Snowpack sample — Rabbit Ears Pass, Jackson County, Colorado, USA (12/17/25, 1:08 PM MST)
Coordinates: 40.387, -106.625
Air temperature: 34 °F
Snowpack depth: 46 cm
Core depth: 20 cm
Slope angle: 6°, slope face: 165°
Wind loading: medium
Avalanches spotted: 0
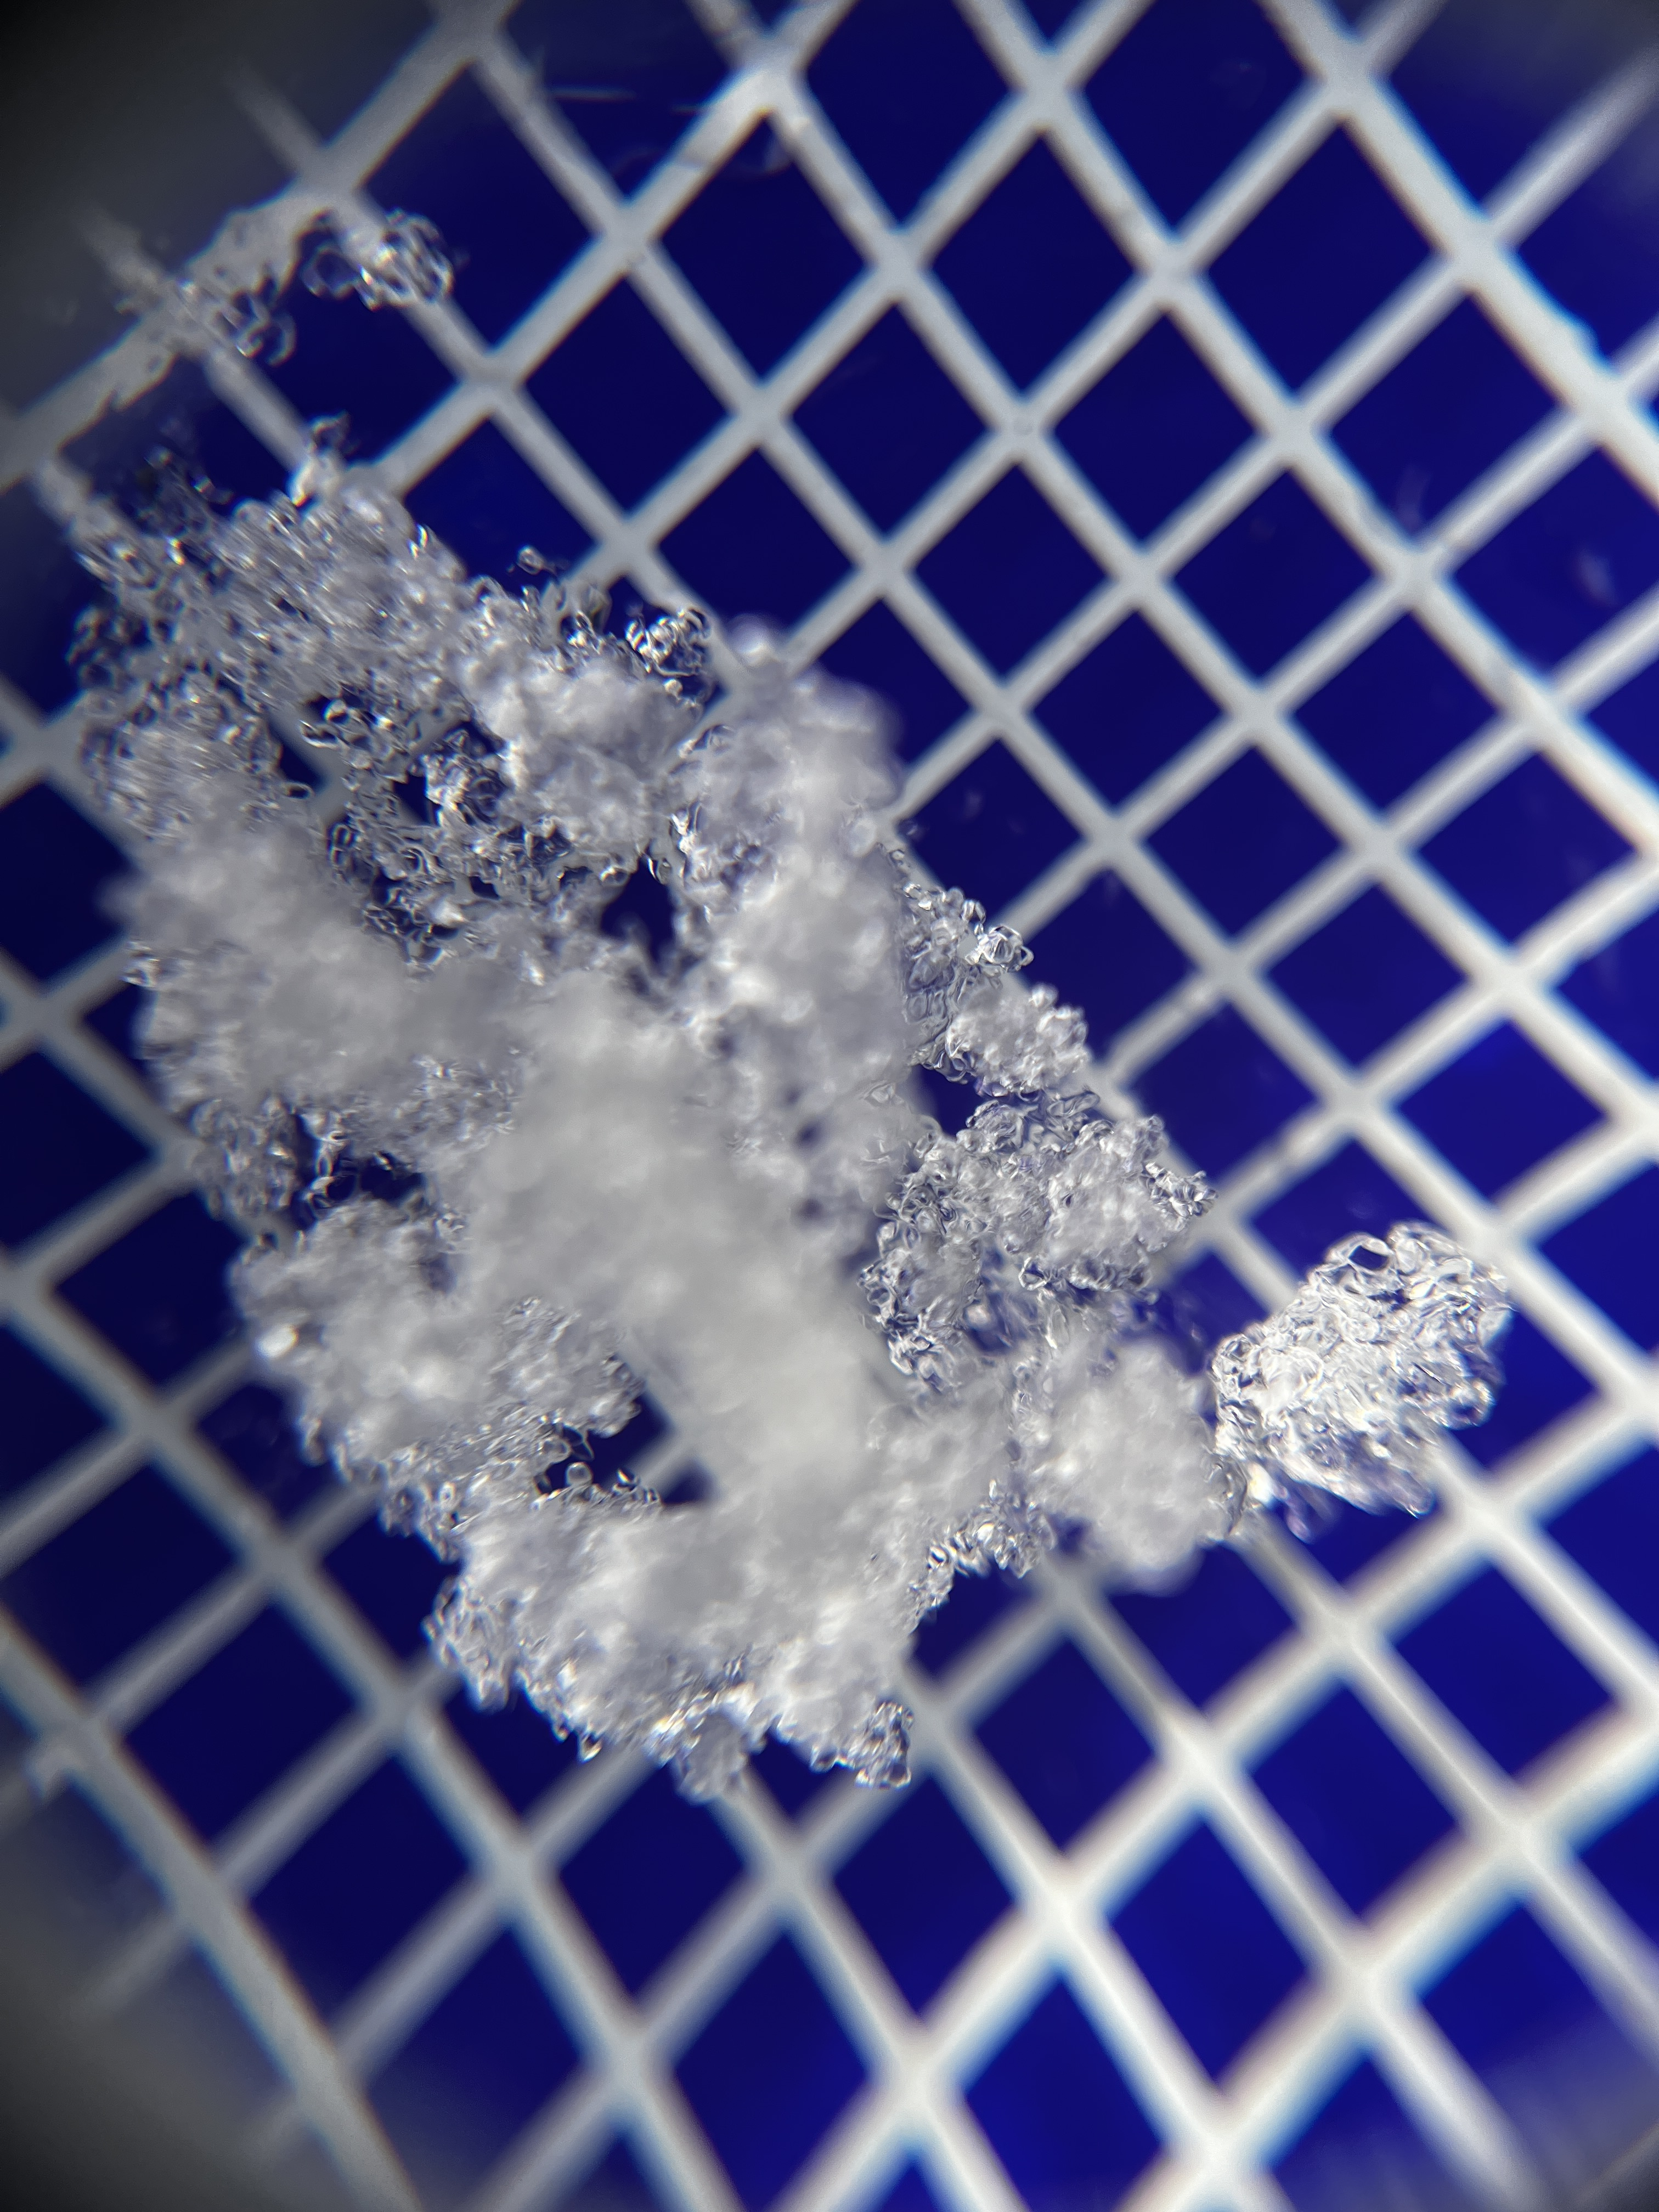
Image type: magnified_profile
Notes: No avalanches spotted nearby, although collected in a meadowy area with minimal risk on this face of the pass.